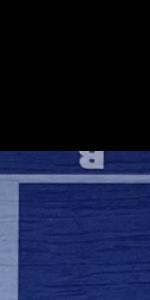
Label: Empty